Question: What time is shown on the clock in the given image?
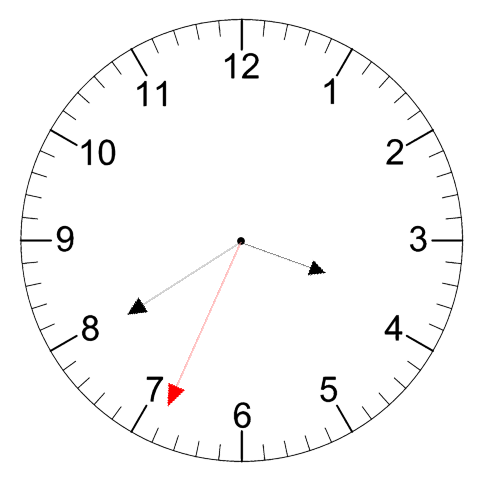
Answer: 03:39:34